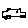
Label: car